Aerial crown-view tile of a tropical tree (Barro Colorado Island, Panama), acquired 20250414:
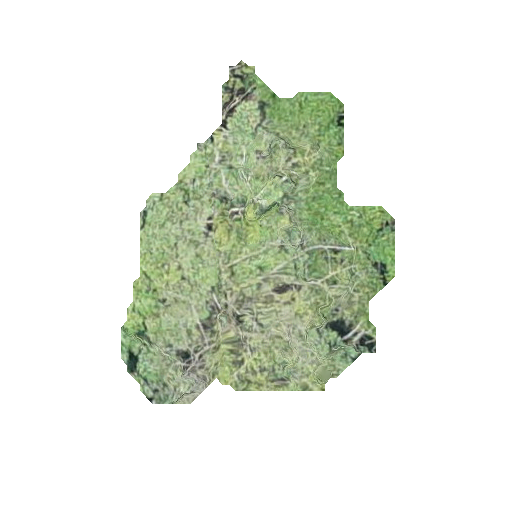
Species: Quararibea stenophylla
GBIF accepted scientific name: Quararibea stenophylla
Crown area: 91.399 m²